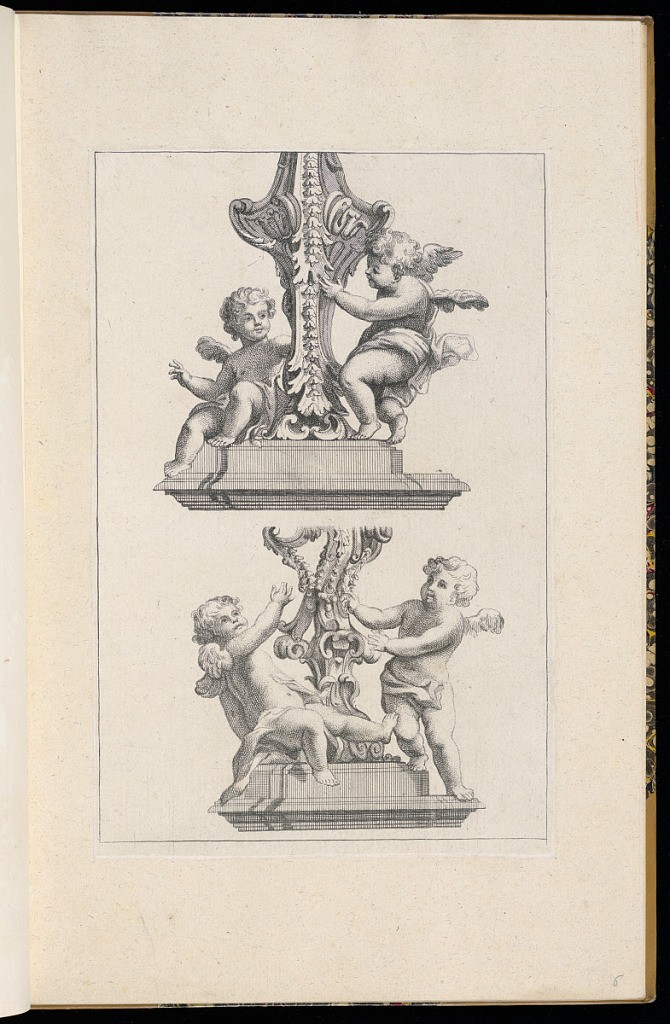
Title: Designs for Sculpted Ornament on Plinths
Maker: Thomas Germain, French, 1673 – 1748
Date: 1748
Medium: Etching on paper
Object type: Print
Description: Two designs for ornamental metalwork, possibly bases for candelabra or other ecclesiastical objects, flanked by winged putti (children). The ornament features c-scrolls, fleurons, scrolling leaves, and floral motifs.